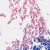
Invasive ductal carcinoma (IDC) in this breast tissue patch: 0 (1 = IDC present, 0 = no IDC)